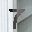
Label: 7